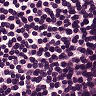
Metastatic tissue present: no